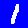
Digit: 1